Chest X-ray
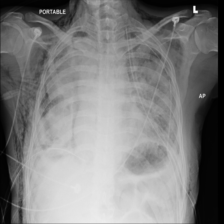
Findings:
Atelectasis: negative
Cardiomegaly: negative
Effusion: negative
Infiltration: negative
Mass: negative
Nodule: negative
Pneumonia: negative
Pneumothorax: negative
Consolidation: positive
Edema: negative
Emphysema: negative
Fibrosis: negative
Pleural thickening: negative
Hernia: negative